Question: I've noticed that my workbook has two different names for each component in the VBE.
What is the difference between name1 and name2?
Which one should I refer to, so I will be sure my macro will work?

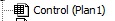
Answer: 'Control' is the code name of the sheet, whereas 'Plan 1' is the tab name of the sheet. The latter can be easily changed by the user so it's safer to use the codename if you can - for example, referring to:
'''
control.range("A1:A10")
'''
rather than:
'''
sheets("Plan 1").Range("A1:A10")
'''
Note that you cannot use sheet codenames to refer to sheets in workbooks other than the one containing the code unless you set a reference to the project of that workbook, or use <URL>.